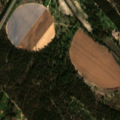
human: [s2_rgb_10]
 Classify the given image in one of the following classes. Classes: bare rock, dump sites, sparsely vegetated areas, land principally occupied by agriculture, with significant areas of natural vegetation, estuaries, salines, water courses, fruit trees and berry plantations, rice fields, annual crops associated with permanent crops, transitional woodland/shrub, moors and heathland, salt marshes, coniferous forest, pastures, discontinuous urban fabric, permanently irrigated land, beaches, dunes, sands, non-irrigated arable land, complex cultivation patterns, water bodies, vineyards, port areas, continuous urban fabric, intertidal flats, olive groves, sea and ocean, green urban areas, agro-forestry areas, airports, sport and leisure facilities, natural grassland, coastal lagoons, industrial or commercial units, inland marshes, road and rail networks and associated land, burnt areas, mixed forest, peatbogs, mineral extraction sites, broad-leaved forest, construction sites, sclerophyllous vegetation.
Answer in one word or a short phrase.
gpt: permanently irrigated land, rice fields, complex cultivation patterns, agro-forestry areas, broad-leaved forest, coniferous forest, transitional woodland/shrub